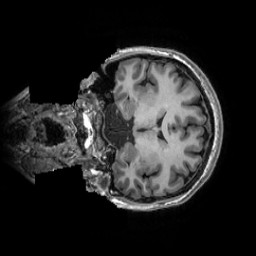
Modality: T1w
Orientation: coronal
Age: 31
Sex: female
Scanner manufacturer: ge
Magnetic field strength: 3 T
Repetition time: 0.007348 s
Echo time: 0.003036 s